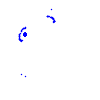
Particle: electron